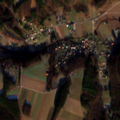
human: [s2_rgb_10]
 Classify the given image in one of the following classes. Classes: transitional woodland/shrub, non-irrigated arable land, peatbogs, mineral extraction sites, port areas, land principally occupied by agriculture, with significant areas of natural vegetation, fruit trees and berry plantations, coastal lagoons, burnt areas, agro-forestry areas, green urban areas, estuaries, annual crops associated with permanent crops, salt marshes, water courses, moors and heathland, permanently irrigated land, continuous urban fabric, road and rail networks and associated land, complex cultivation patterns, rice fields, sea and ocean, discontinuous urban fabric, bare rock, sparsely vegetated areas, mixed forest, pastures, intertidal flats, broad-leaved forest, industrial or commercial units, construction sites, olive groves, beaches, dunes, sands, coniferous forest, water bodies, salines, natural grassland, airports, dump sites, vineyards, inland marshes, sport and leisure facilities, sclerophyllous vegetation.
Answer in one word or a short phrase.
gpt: discontinuous urban fabric, non-irrigated arable land, land principally occupied by agriculture, with significant areas of natural vegetation, broad-leaved forest, mixed forest